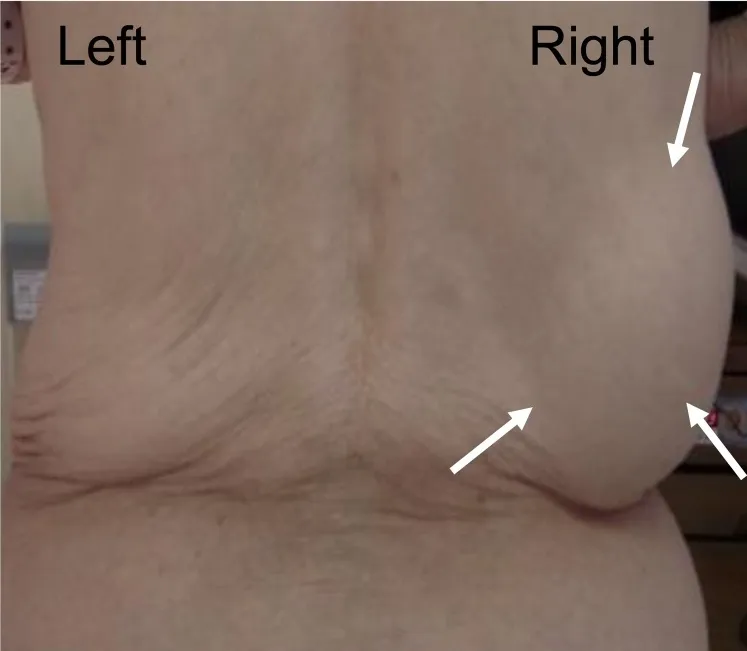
Physical and radiologic images of the right superior lumber hernia. (a) Physical findings in the standing position. (a) A reducible bulge in the right upper back can be seen (arrows).
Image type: medical_photograph (skin_photograph)